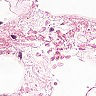
Metastatic tissue present: no